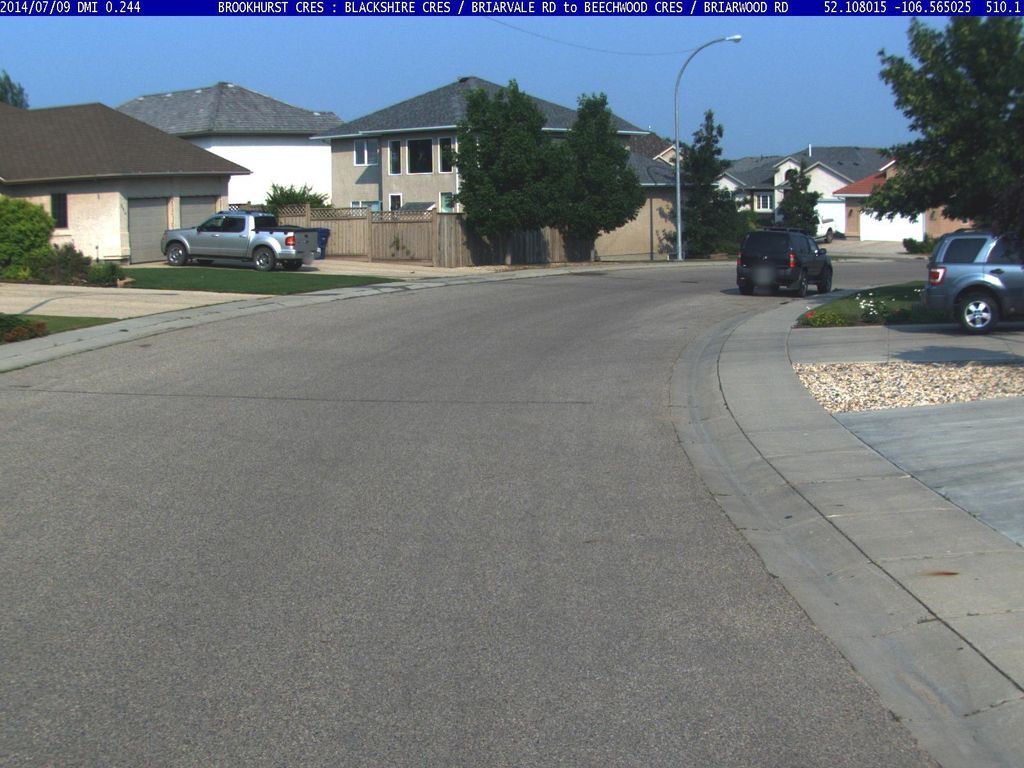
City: saskatoon